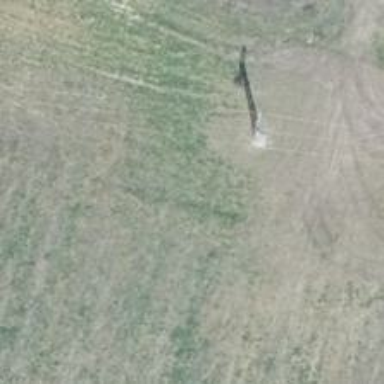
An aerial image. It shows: Power pole.